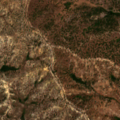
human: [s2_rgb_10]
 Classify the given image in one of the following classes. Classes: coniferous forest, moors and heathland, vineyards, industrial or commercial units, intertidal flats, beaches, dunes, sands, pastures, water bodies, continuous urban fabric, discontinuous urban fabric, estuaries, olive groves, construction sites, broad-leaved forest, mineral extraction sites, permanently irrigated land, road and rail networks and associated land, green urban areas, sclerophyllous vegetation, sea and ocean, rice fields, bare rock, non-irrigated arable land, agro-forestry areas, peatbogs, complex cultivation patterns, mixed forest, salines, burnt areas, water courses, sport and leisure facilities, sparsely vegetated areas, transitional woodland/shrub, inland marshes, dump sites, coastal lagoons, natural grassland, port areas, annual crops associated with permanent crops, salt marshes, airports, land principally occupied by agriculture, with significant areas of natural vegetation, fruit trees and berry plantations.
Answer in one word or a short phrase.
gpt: agro-forestry areas, broad-leaved forest, transitional woodland/shrub